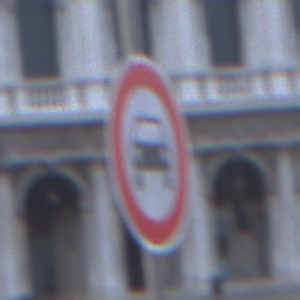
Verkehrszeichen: VerbotKraftwagen
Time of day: SunriseSunset
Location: Outdoor (Urban)
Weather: PartlyCloudy
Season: NotSpecified
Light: Natural